Question: I have a problem with 'event UI' when i am dragging(Not drop yet) 'event' first time. It does not move column to column; instead it's dragging like this:

But once I dropped (it set proper place) that event and again started dragging it so it drags column to column perfectly.
After refreshing the page only the first time this problem occurs.
But if I clicked on today button before dragging any event so it works fine for me even if I drag event the first time.
I found if '_loadCalEvents(new Date());' function is called this problem is solved (call on today button)
SO please help me how to call this function on my 'jsp' page after calendar render.
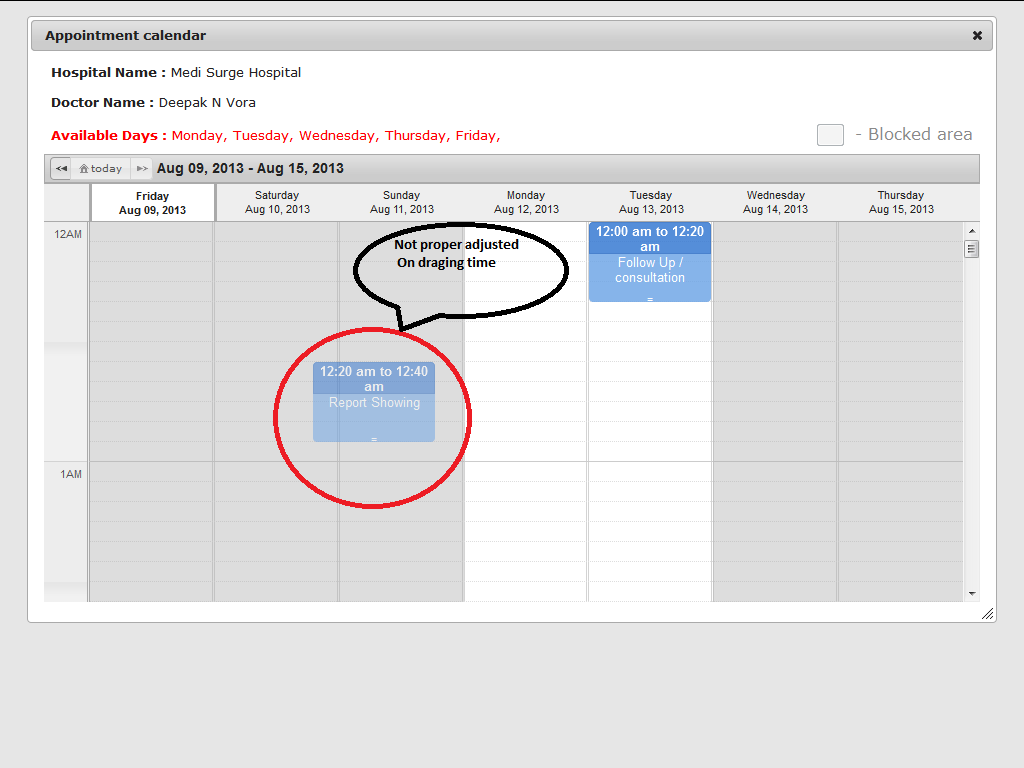
Answer: Lastly i have solve this by calling
'$('#calendar').weekCalendar("today");'
after 'calendar load' .Its render all events for this current week.So solve problem on dragging .